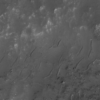
Label: not_dusty